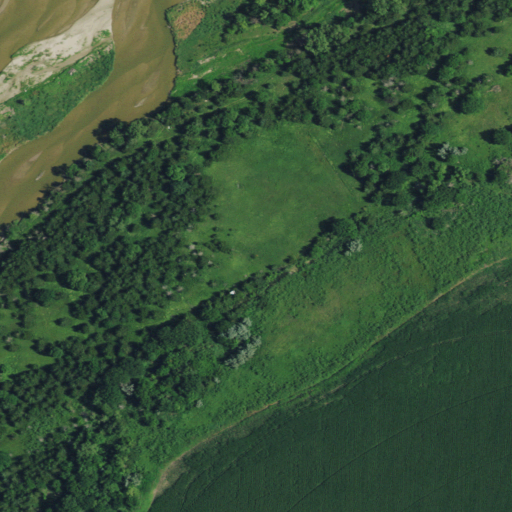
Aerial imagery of island in Nebraska named Hurley Island containing woody wetlands, cultivated crops, herbaceous wetlands, and open water